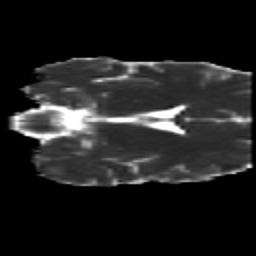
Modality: MD
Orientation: coronal
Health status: healthy
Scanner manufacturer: siemens
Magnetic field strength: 3 T
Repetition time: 10 s
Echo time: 0.092 s